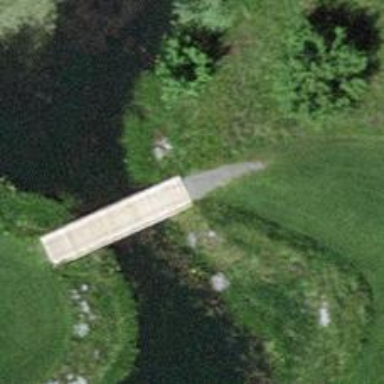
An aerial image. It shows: Path bridge crossing golf cartpath.